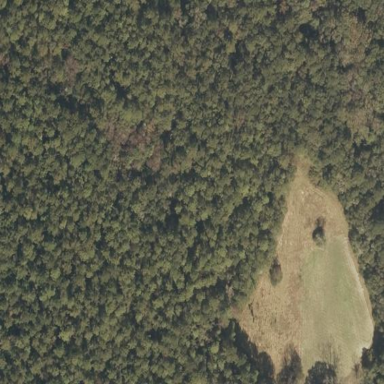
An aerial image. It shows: Needle-leaved woodland.